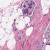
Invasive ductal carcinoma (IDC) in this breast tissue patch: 0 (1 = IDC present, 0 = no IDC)